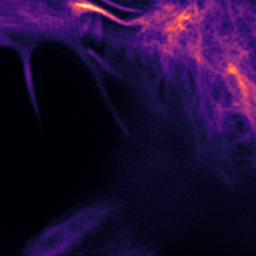
Label: Super-resolution F-actin image